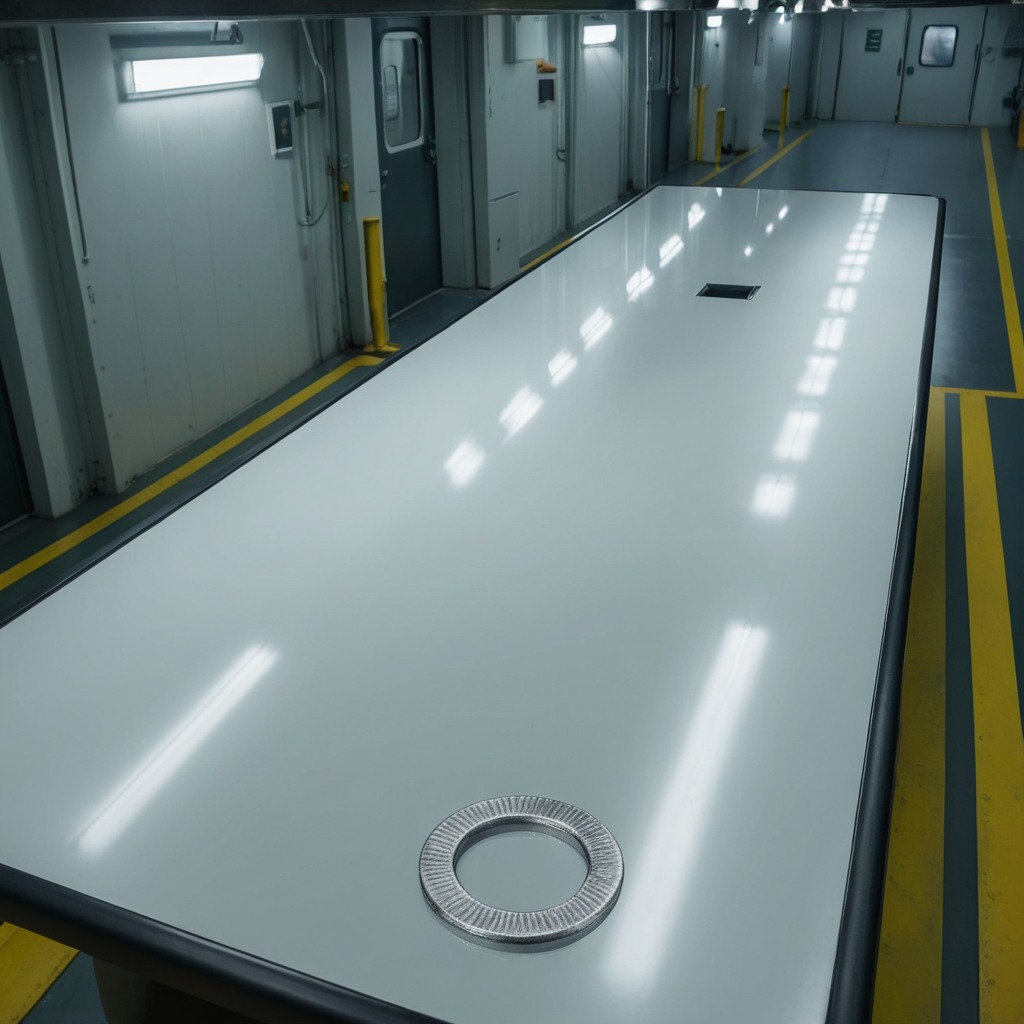
A flat metal washer is lying on a high-gloss table in a ship maintenance bay industrial lighting.